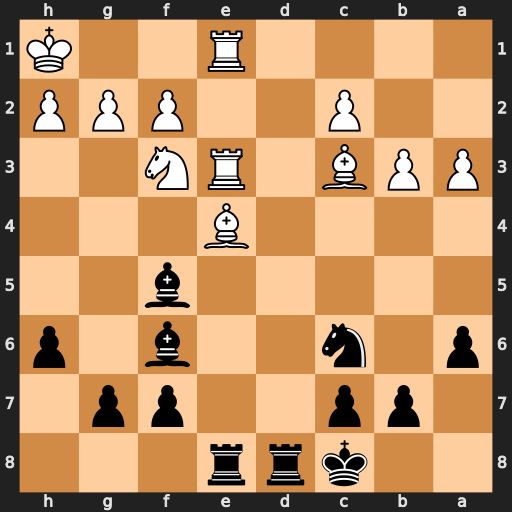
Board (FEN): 2krr3/1pp2pp1/p1n2b1p/5b2/4B3/PPB1RN2/2P2PPP/4R2K
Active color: b
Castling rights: -
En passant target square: -
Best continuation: Rxe4 Bxf6 Rxe3 fxe3 gxf6